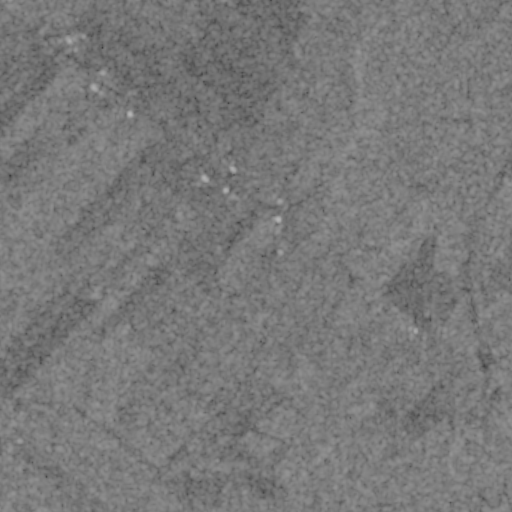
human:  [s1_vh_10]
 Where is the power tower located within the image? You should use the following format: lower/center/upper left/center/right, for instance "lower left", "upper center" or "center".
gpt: The power tower is located in the lower left of the image.
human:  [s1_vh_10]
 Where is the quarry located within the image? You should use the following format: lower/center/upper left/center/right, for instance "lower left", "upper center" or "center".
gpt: The quarry is located in the lower right of the image.
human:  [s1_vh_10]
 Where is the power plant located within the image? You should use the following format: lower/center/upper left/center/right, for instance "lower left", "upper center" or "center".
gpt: There is no power plant in the image.

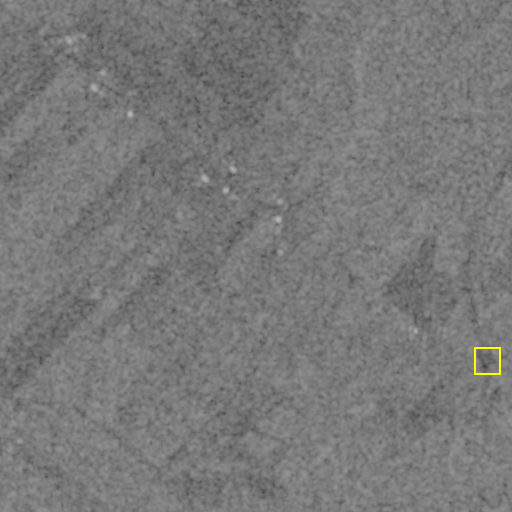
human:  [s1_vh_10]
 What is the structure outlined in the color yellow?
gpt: The structure outlined in yellow is a quarry.
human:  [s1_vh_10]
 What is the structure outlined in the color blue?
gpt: There is no blue outline.